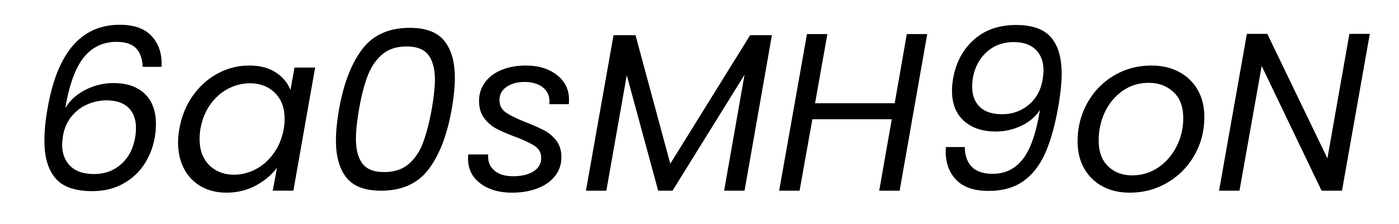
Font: Poppins-Italic